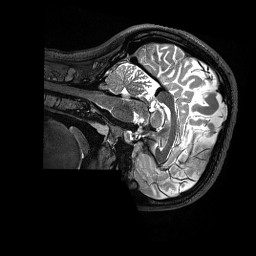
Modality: T2w
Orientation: sagittal
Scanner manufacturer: siemens
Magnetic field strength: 3 T
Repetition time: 3.2 s
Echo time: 0.563 s